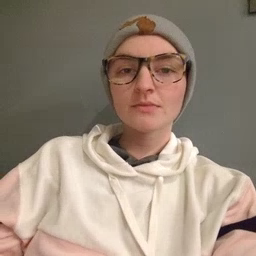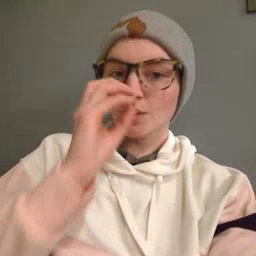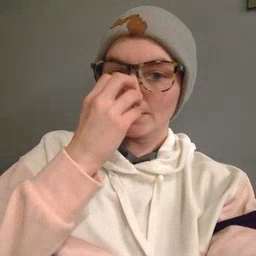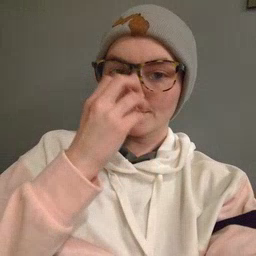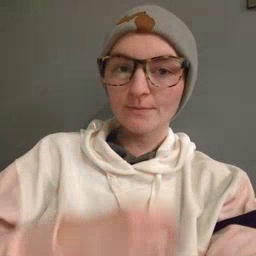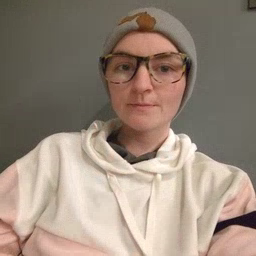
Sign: clown